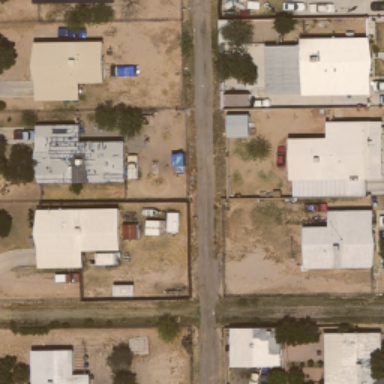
It is a medium residential area with houses arranged neatly .